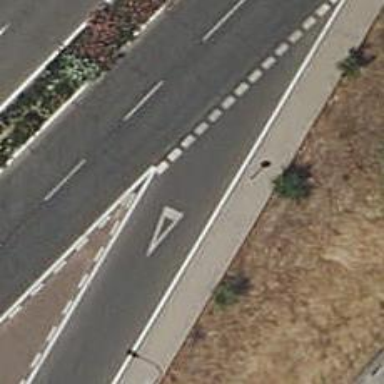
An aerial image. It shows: Road with "give way" sign.